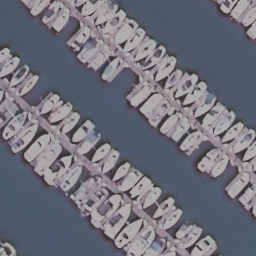
Label: harbor